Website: apple-inc
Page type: payment
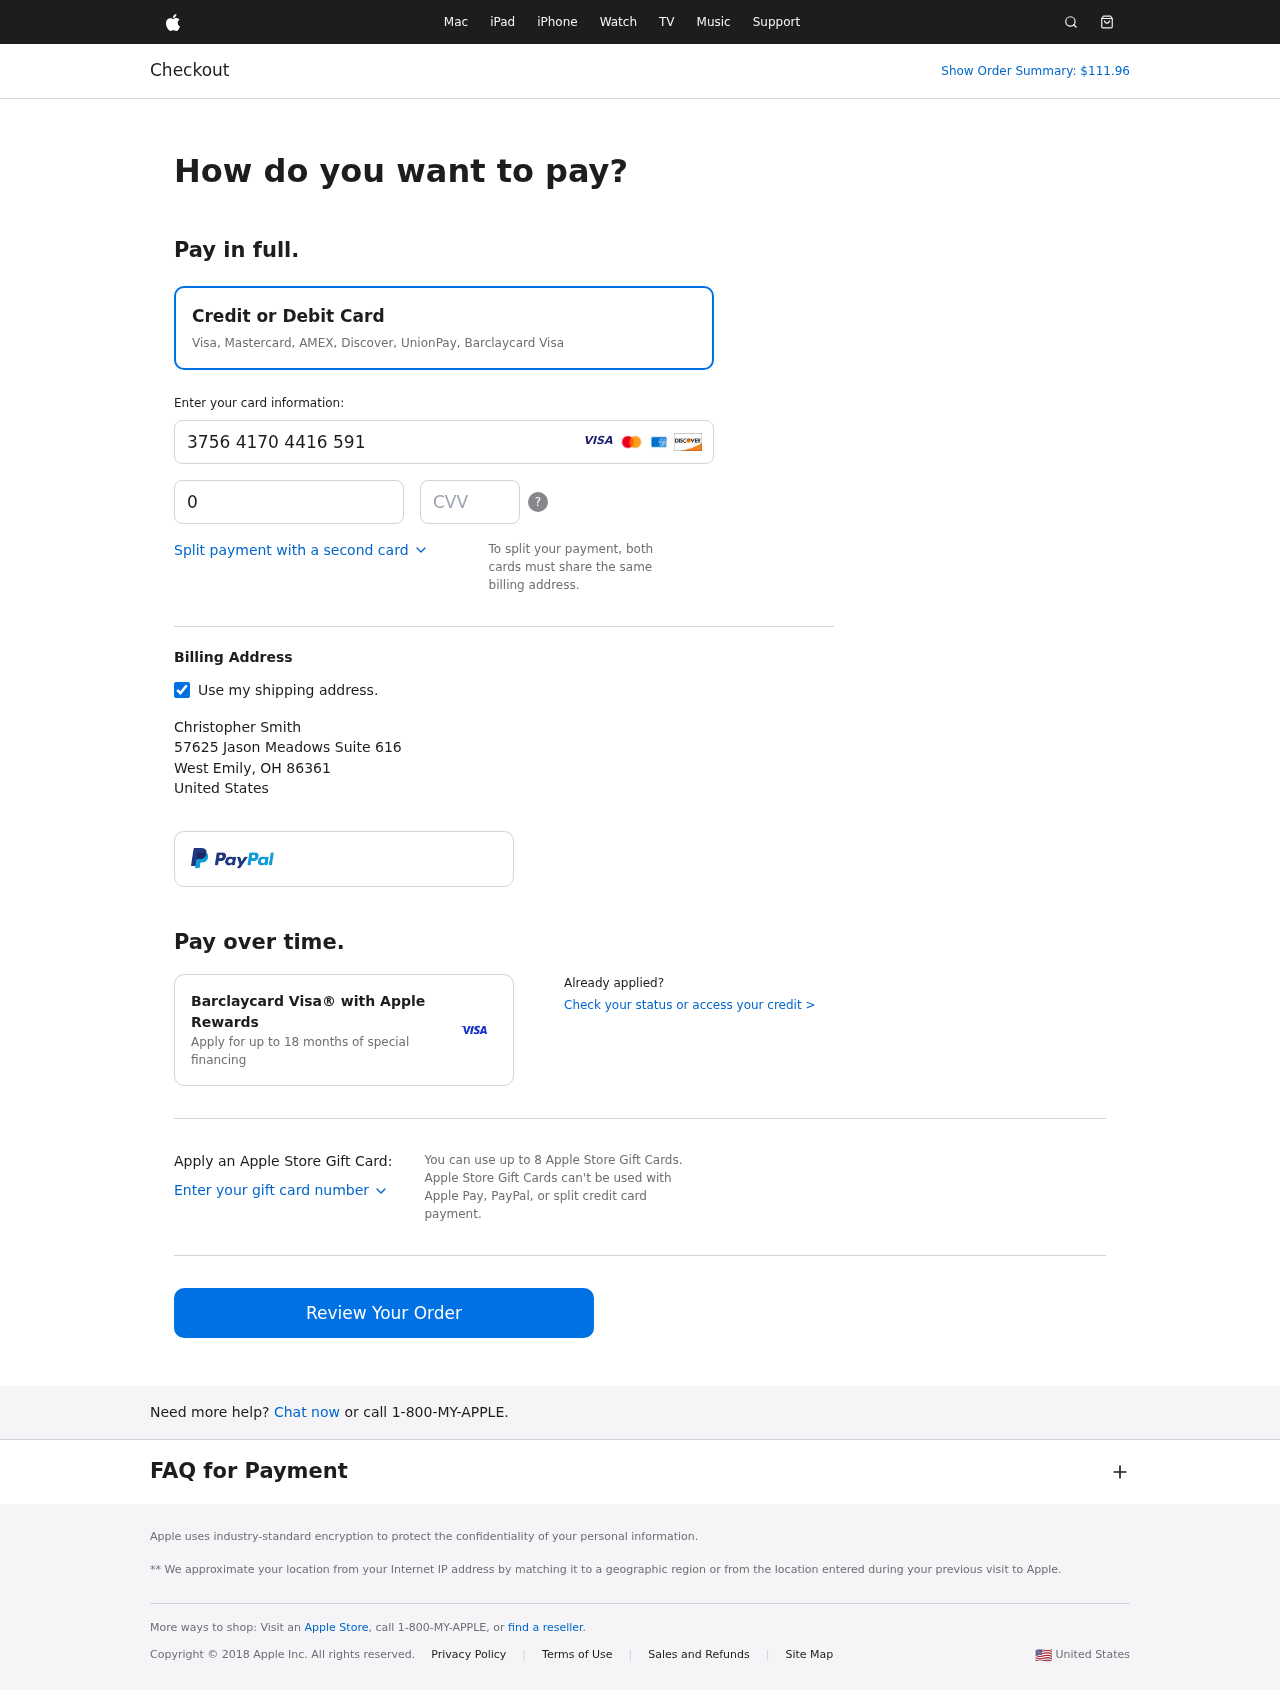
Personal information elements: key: PII_CARD_CVV
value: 9338
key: PII_CARD_EXPIRY
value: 07/27
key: PII_CARD_NUMBER
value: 3756 4170 4416 591
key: PII_CITY
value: West Emily
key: PII_COUNTRY
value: United States
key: PII_FULLNAME
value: Christopher Smith
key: PII_POSTCODE
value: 86361
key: PII_STATE_ABBR
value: OH
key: PII_STREET
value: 57625 Jason Meadows Suite 616
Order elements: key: ORDER_TOTAL
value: Show Order Summary: $111.96